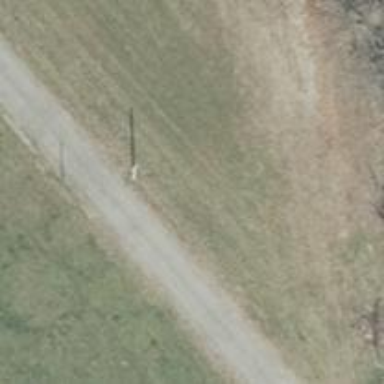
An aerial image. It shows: Power pole.